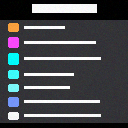
Screen state: on